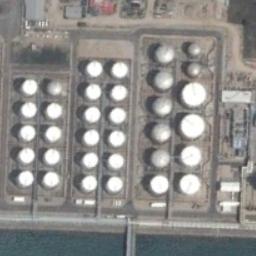
Label: storage tanks